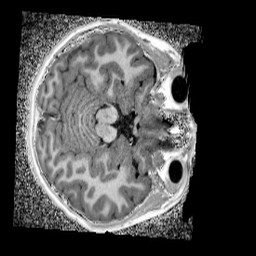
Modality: UNIT1_denoised
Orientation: axial
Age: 10
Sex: female
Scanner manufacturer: siemens
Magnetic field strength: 3 T
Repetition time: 4 s
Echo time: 0.00299 s